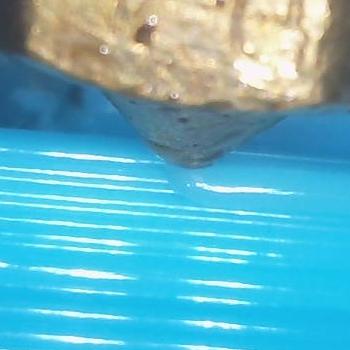
Flow rate: 300%